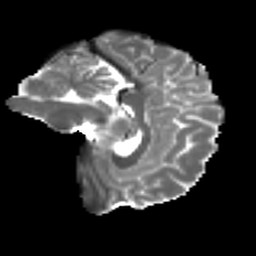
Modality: T2w
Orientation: sagittal
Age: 37
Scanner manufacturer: ge
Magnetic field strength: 3 T
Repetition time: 7.8 s
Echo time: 0.0608 s